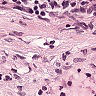
Metastatic tissue present: no